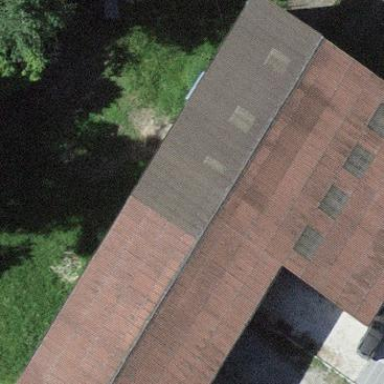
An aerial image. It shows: Barn.